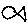
Label: fish